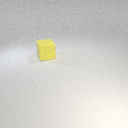
large yellow rubber cube